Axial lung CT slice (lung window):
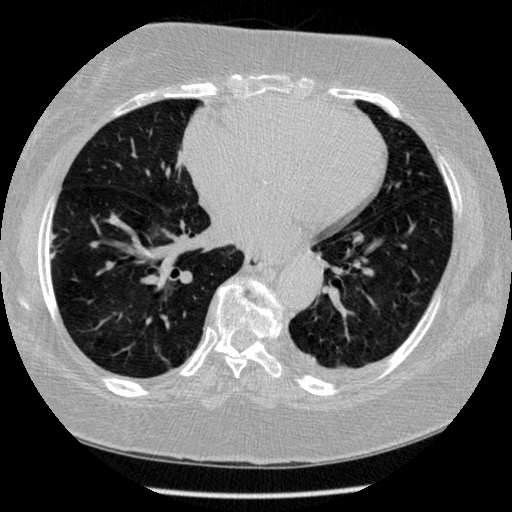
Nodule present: no